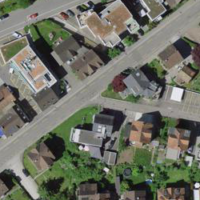
EUNIS habitat code: 54
Species observed at this site:
Bombus hypnorum